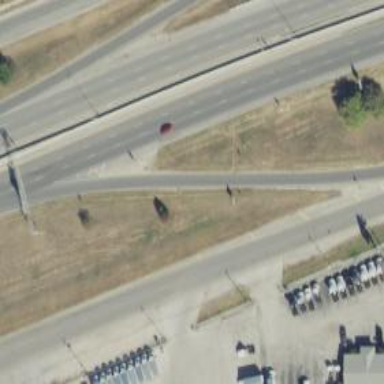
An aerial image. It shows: Secondary road with asphalt surface and frontage road.